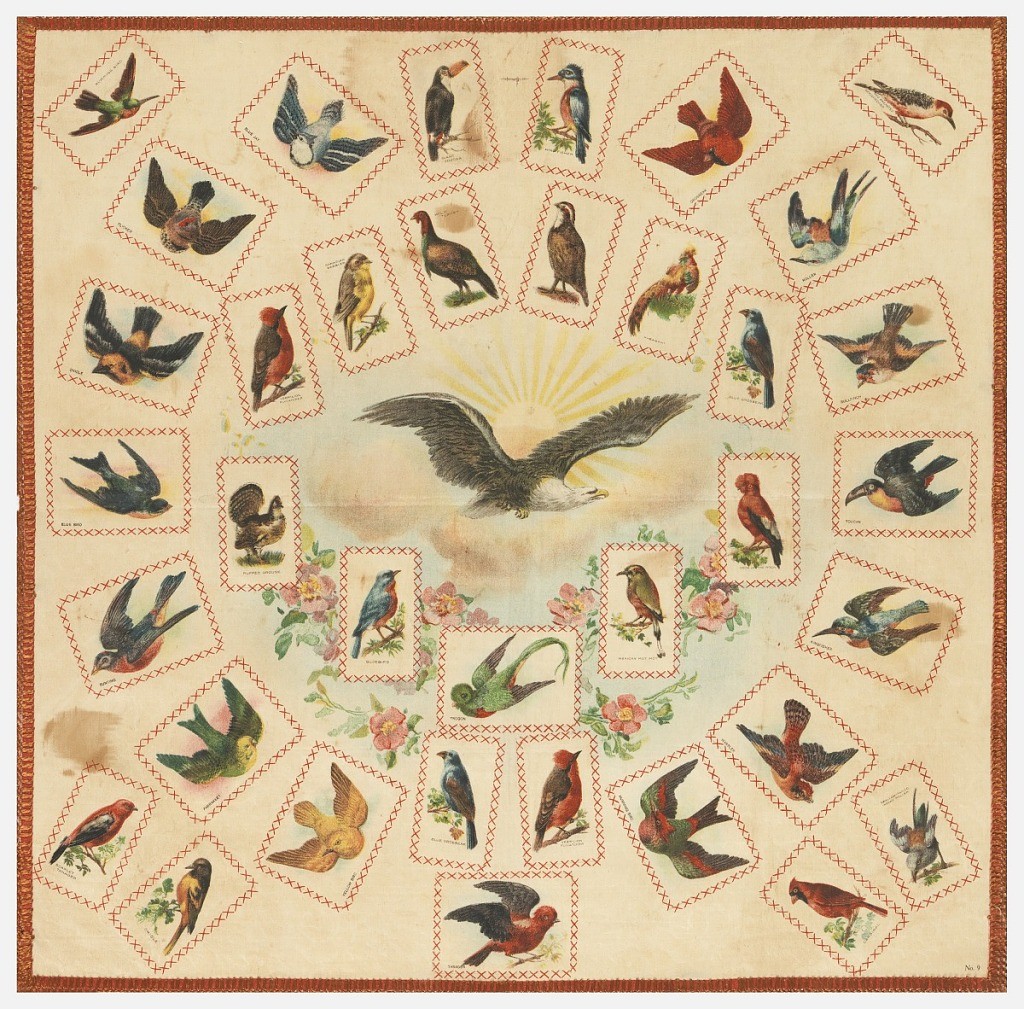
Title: Panel
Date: ca. 1910
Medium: silk on cotton Technique: chromolithograph on 4&1 satin, buttonhole stitches
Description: Panel for collectors of cigarette souvenir squares which were to be stitched to the spaces indicated. Printed circular design of a soaring eagle with a radiant sun emerging from the clouds. Floral garland is under the clouds. Cigarette souvenirs with different species of birds are attached using buttonhole stitches.